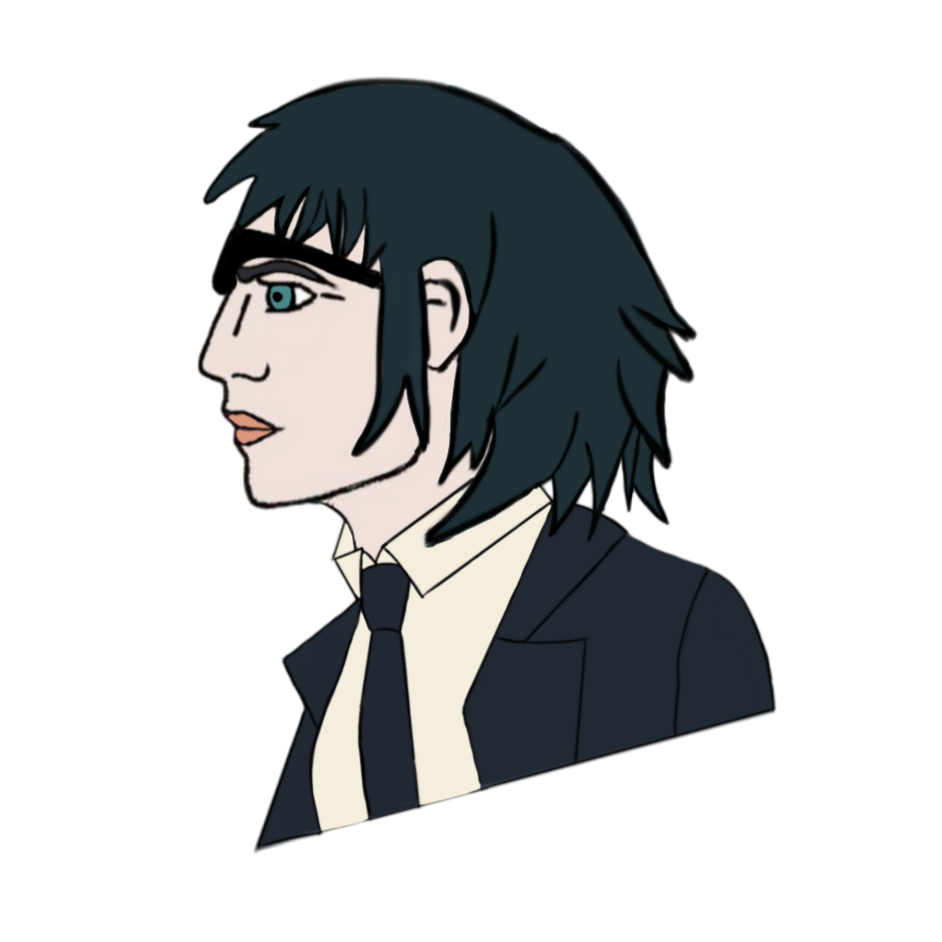
Label: 4_Yes_Chad